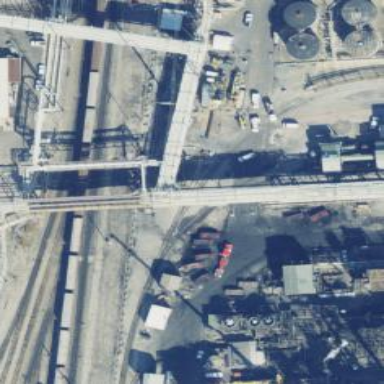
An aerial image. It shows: Rail spur service.